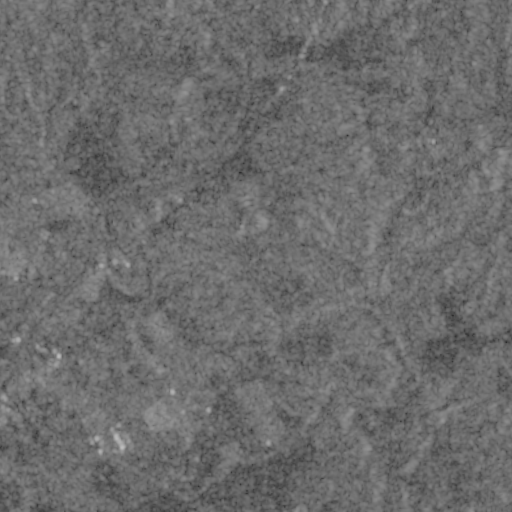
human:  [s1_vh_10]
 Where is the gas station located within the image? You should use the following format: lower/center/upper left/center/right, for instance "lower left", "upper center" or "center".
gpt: The gas station is located in the lower left of the image.
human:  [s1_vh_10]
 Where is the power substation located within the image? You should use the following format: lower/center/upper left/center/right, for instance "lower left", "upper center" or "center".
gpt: The power substation is located in the lower center of the image.
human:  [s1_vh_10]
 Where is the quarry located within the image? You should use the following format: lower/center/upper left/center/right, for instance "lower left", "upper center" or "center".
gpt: The quarry is located in the upper right of the image.
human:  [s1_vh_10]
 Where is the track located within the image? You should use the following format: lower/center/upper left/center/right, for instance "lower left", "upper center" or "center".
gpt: There is no track in the image.

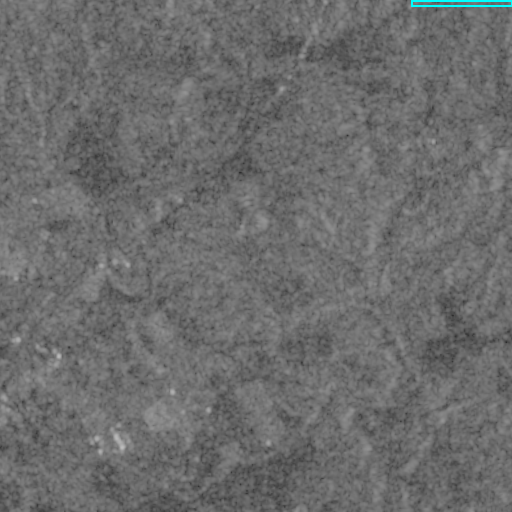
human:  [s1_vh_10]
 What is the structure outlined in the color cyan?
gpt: The structure outlined in cyan is a quarry.
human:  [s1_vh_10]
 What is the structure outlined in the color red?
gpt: There is no red outline.